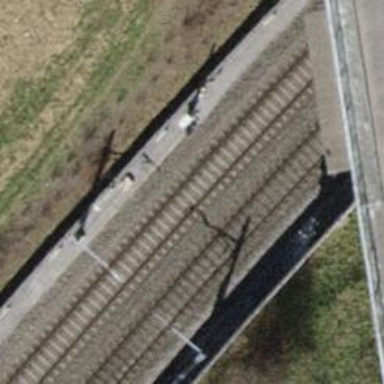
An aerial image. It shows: Railway signal.